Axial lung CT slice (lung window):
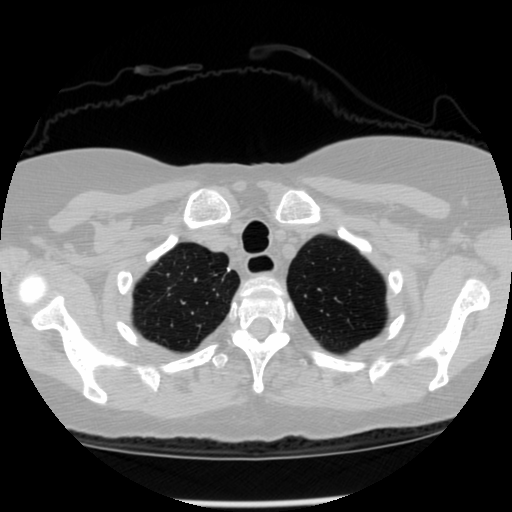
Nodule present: no